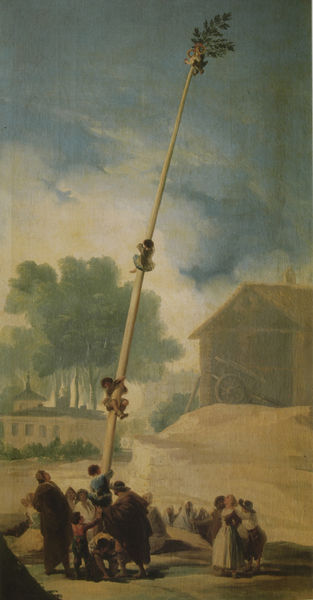
Titel: The Greased Pole
Künstler: Francisco José Goya Lucientes
Institution: (Privatsammlung)
Schlagwörter: baum, blau, blätter, felsen, gemälde, gewitter, gruppe, himmel, mann, schatten, weiß, wolken, aquarell, bäume, frauen, gelb, grün, landschaft, menschen, mädchen, sand, braun, fenster, frau, grau, holz, hut, kleid, licht, männer, schwarz, straße, ölbild, dach, gebäude, haus, tiere, weg, wolke, fest, hochformat, leute, malerei, menge, halten, mensch, spitze, stein, steine, ast, baumstamm, feld, horizont, häuser, hügel, stamm, wind, busch, büsche, hütte, kirche, rauch, land, mantel, kind, bauern, karren, kinder, schuppen, turm, spanien, genrebild, zuschauer, jungen, mast, fels, dorf, mauer, hof, platz, holzrad, rad, wagen, fahnenmast, sturm, festhalten, goya, junge, hoch, freude, kanone, bücken, scheune, bayern, diesig, zweig, tanne, kranz, pfarrer, regenwolken, gemeinde, stall, menschengruppe, auffahrt, grüne, geschütz, stange, schief, mai, aufstellen, klettern, tradition, maibaum, heuwagen, erntedank, brauch, affen, fuhrwerk, dorfplatz, festlichkeit, starße, menschn, brauchtum, geräte, aufrichten, errichten, menshcne, kletterer, näume, änner, aufrichteen, maibaumaufstellen, nadelbum, ertaunen, kletterbaum, karrren, eplatz, teppichentwurf